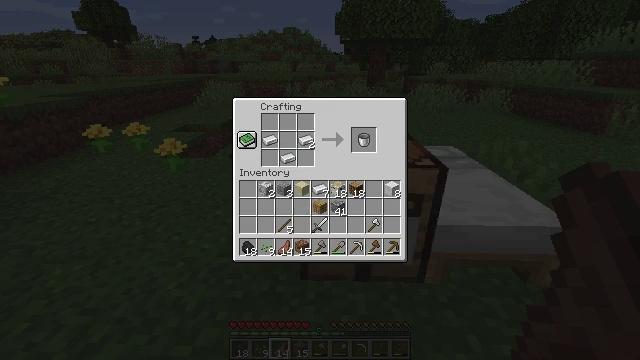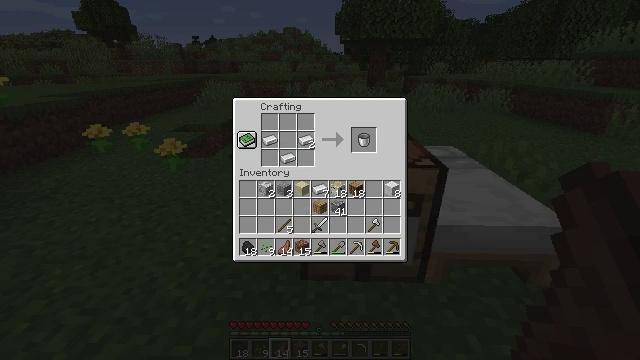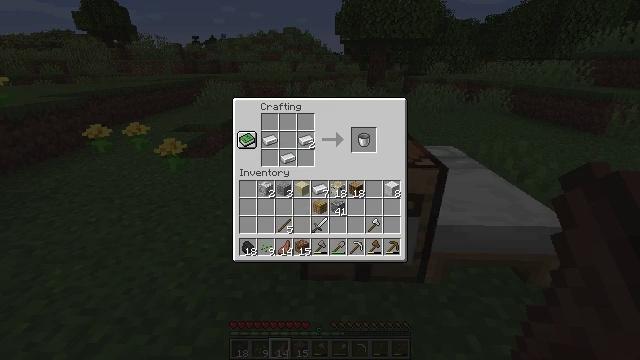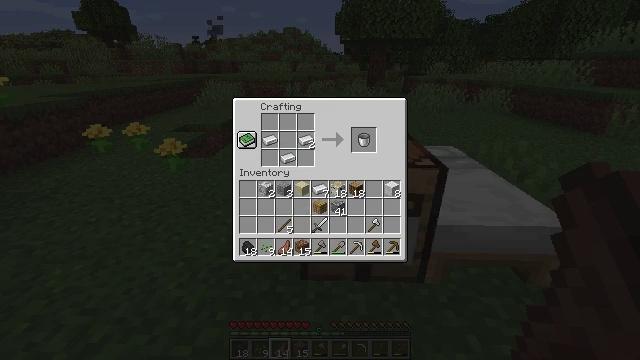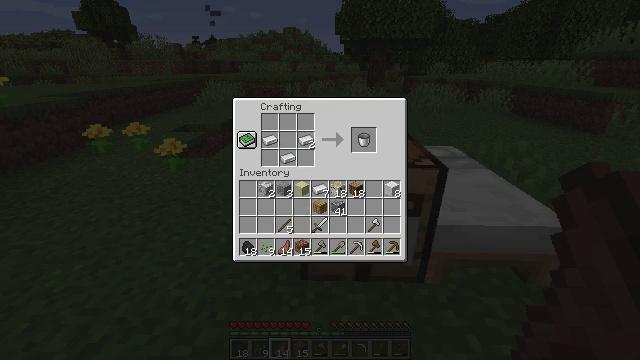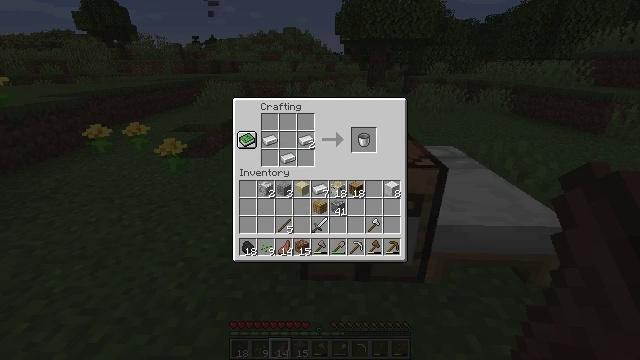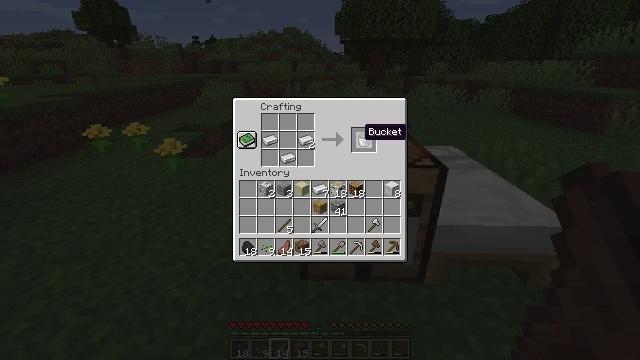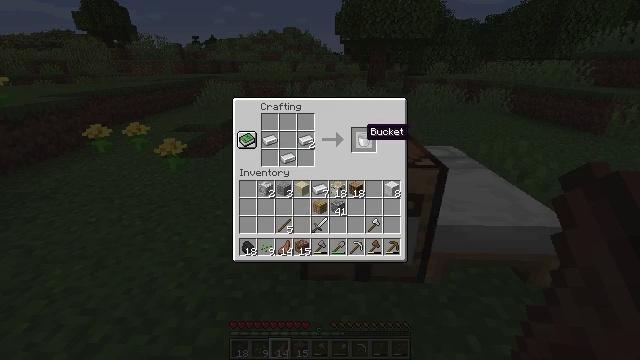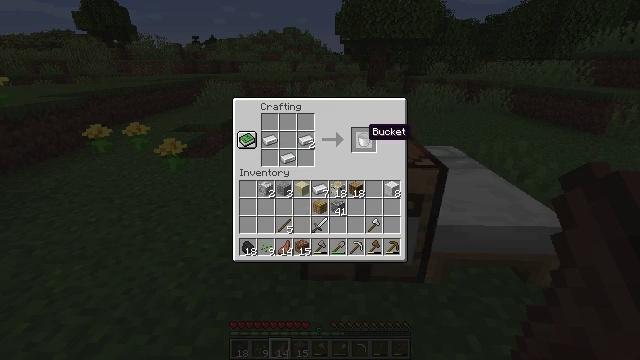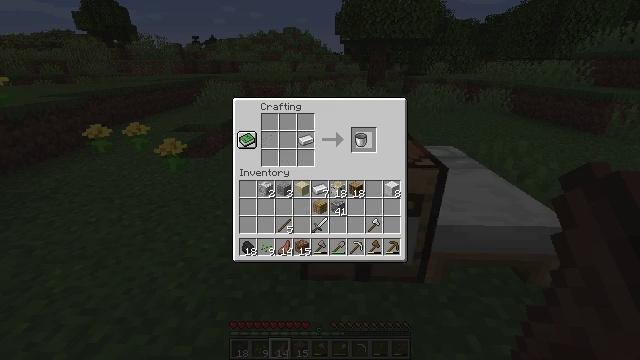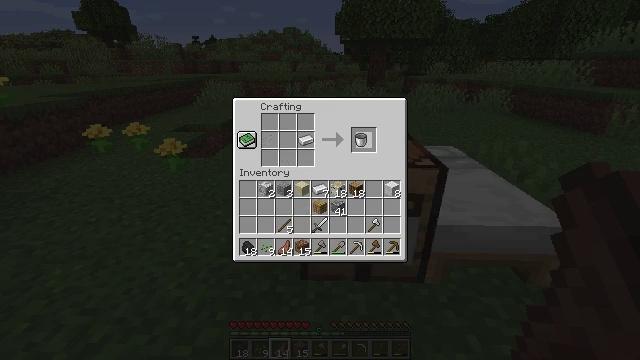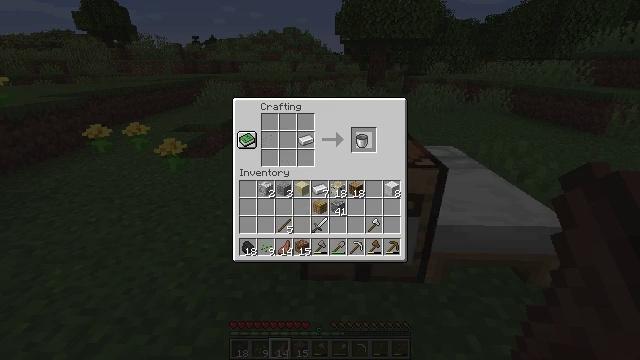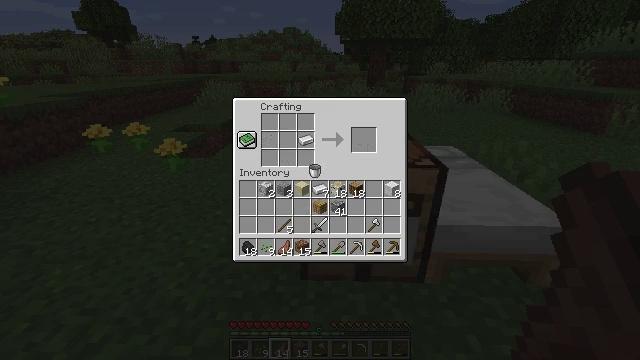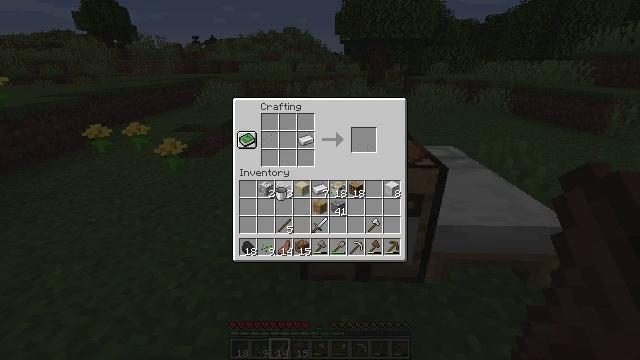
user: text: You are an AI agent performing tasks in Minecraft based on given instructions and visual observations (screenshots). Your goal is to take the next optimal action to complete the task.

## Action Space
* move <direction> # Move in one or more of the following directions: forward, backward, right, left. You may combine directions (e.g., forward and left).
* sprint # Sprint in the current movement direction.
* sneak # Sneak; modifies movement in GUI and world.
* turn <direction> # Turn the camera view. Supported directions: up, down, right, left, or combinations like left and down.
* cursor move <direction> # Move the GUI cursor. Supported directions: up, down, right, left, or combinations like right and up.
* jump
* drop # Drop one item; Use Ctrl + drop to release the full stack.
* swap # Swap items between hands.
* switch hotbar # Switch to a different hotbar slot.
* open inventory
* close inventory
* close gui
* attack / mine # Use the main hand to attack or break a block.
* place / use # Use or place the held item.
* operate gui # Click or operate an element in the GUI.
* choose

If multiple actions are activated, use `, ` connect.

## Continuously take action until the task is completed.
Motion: motion action
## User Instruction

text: Create a bucket at the crafting table using iron ingots.
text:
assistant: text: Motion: no_op
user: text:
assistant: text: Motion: no_op
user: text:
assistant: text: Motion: no_op
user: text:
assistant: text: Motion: no_op
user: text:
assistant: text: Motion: no_op
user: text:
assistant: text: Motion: no_op
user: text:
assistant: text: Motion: no_op
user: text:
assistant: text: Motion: no_op
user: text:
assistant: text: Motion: operate gui
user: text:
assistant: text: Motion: operate gui
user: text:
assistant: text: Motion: operate gui
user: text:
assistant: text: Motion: cursor move left and down
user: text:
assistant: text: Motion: cursor move left and down
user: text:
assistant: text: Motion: no_op